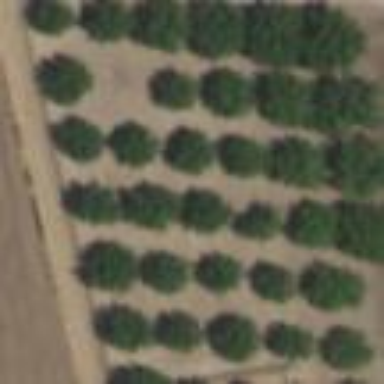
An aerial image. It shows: Orchard.